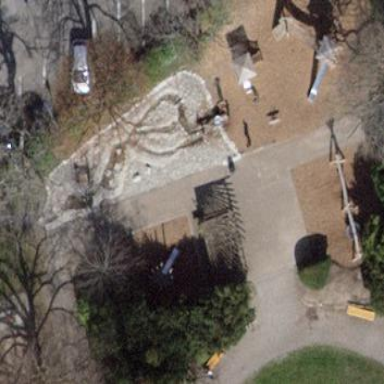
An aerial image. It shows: Playground area for leisure activities on the land.